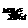
Label: sun